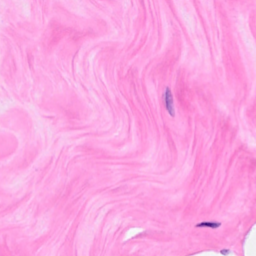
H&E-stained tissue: Breast